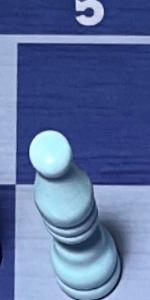
Label: Bishop_White